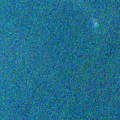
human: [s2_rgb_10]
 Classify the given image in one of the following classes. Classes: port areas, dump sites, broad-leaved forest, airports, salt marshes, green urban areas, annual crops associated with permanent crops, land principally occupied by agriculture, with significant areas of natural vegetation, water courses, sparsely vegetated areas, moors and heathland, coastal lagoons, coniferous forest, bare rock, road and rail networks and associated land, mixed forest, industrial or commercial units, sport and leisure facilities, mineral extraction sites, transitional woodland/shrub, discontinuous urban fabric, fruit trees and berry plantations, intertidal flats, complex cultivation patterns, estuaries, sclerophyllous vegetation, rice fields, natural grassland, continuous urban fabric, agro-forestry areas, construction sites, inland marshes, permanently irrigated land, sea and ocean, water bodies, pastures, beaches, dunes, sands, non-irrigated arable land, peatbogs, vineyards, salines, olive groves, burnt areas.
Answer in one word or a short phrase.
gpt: sea and ocean